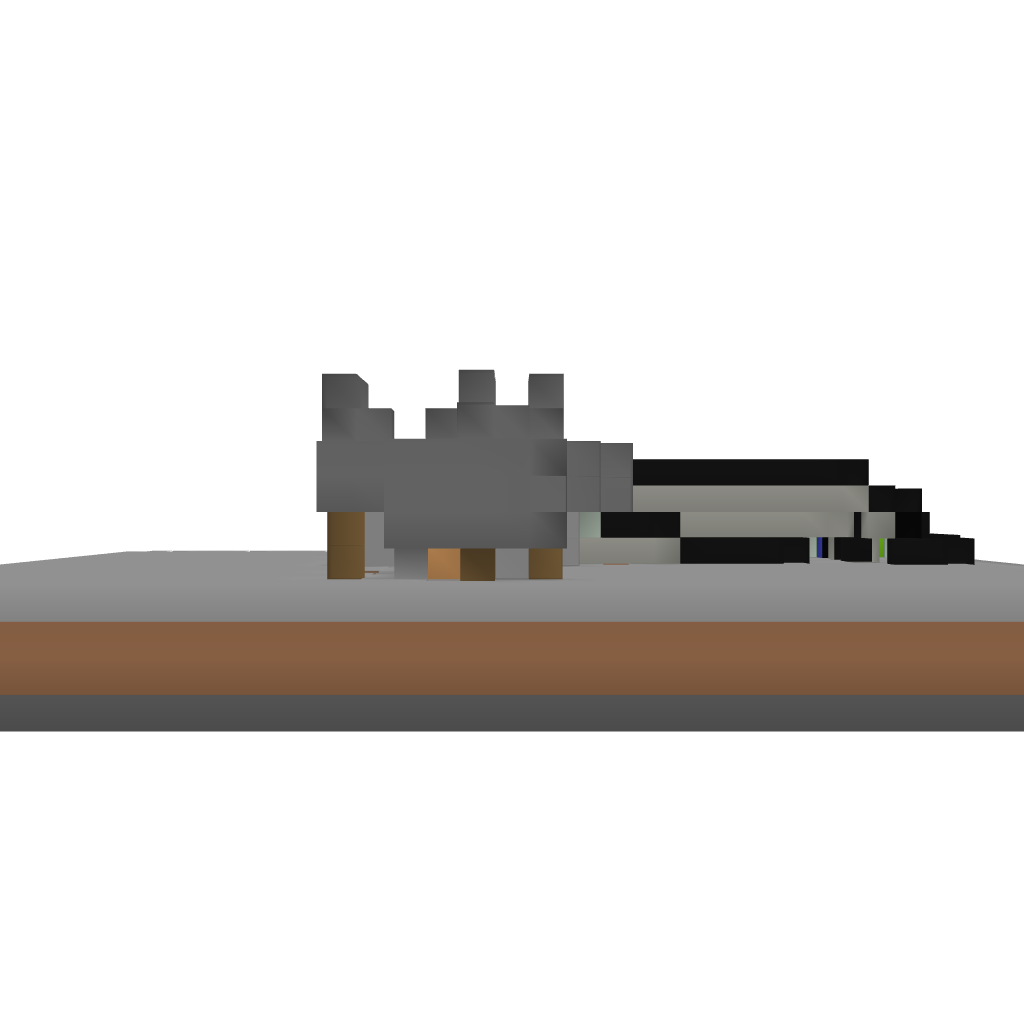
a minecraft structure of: Code Door